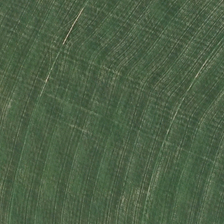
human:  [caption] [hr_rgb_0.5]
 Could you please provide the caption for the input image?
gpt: the grass grows very well on this land .

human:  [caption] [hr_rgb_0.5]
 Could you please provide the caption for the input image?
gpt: this vast area is a vast pasture .

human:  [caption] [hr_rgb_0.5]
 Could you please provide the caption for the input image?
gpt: the grass grows very well on this land .

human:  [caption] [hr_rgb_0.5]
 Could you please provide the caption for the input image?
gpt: this vast area is a vast pasture .

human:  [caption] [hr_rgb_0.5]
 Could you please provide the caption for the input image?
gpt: the grass grows very well on this land .